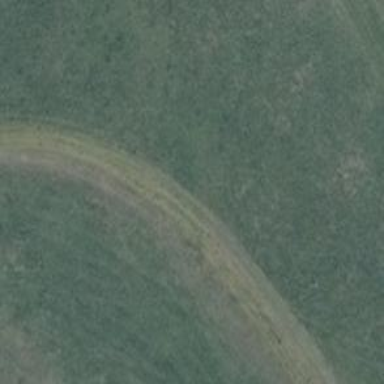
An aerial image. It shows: Grass track with embankment. The track has grade3 surface type.